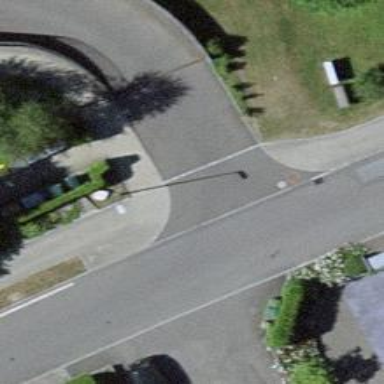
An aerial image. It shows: Sidewalk along the footway.